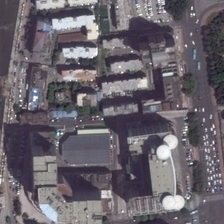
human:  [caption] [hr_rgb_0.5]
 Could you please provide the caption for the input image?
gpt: the tall building is the economic center of the city .

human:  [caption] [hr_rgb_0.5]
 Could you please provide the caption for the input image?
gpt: the tall building is the economic center of the city .

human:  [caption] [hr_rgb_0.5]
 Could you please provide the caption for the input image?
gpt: the tall building is the economic center of the city .

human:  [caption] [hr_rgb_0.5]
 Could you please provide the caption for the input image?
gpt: the tall building is the economic center of the city .

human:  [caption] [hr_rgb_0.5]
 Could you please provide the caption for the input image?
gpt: the tall building is the economic center of the city .